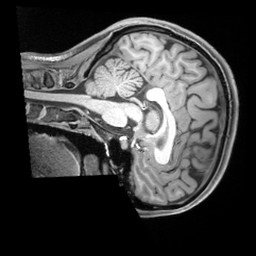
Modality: T1w
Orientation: sagittal
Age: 21
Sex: female
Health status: ill
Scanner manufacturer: siemens
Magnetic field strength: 3 T
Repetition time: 2.2 s
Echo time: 0.00218 s